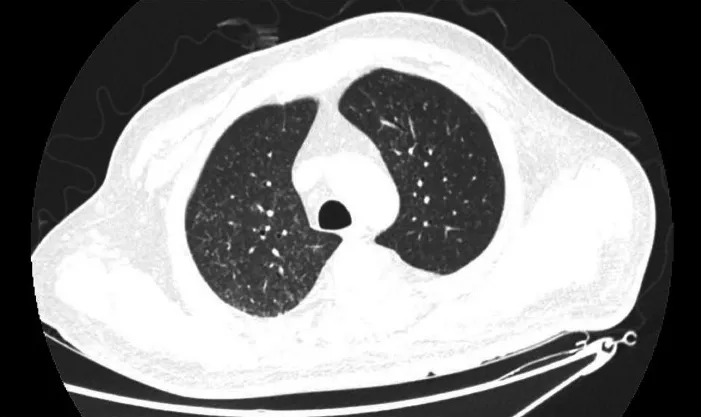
Chest CT scan on admission indicated diffused miliary nodules in bilateral lungs.
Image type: radiology (ct)